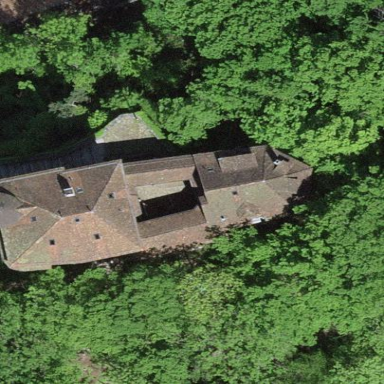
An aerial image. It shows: Historic castle building.